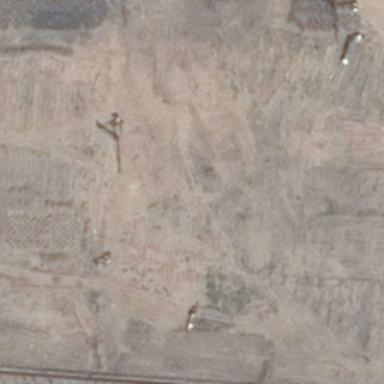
It is a piece of bareland .